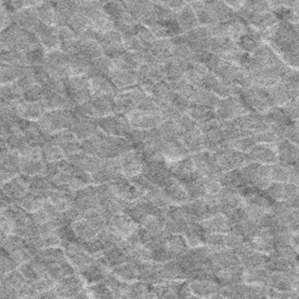
Label: frost